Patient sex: F
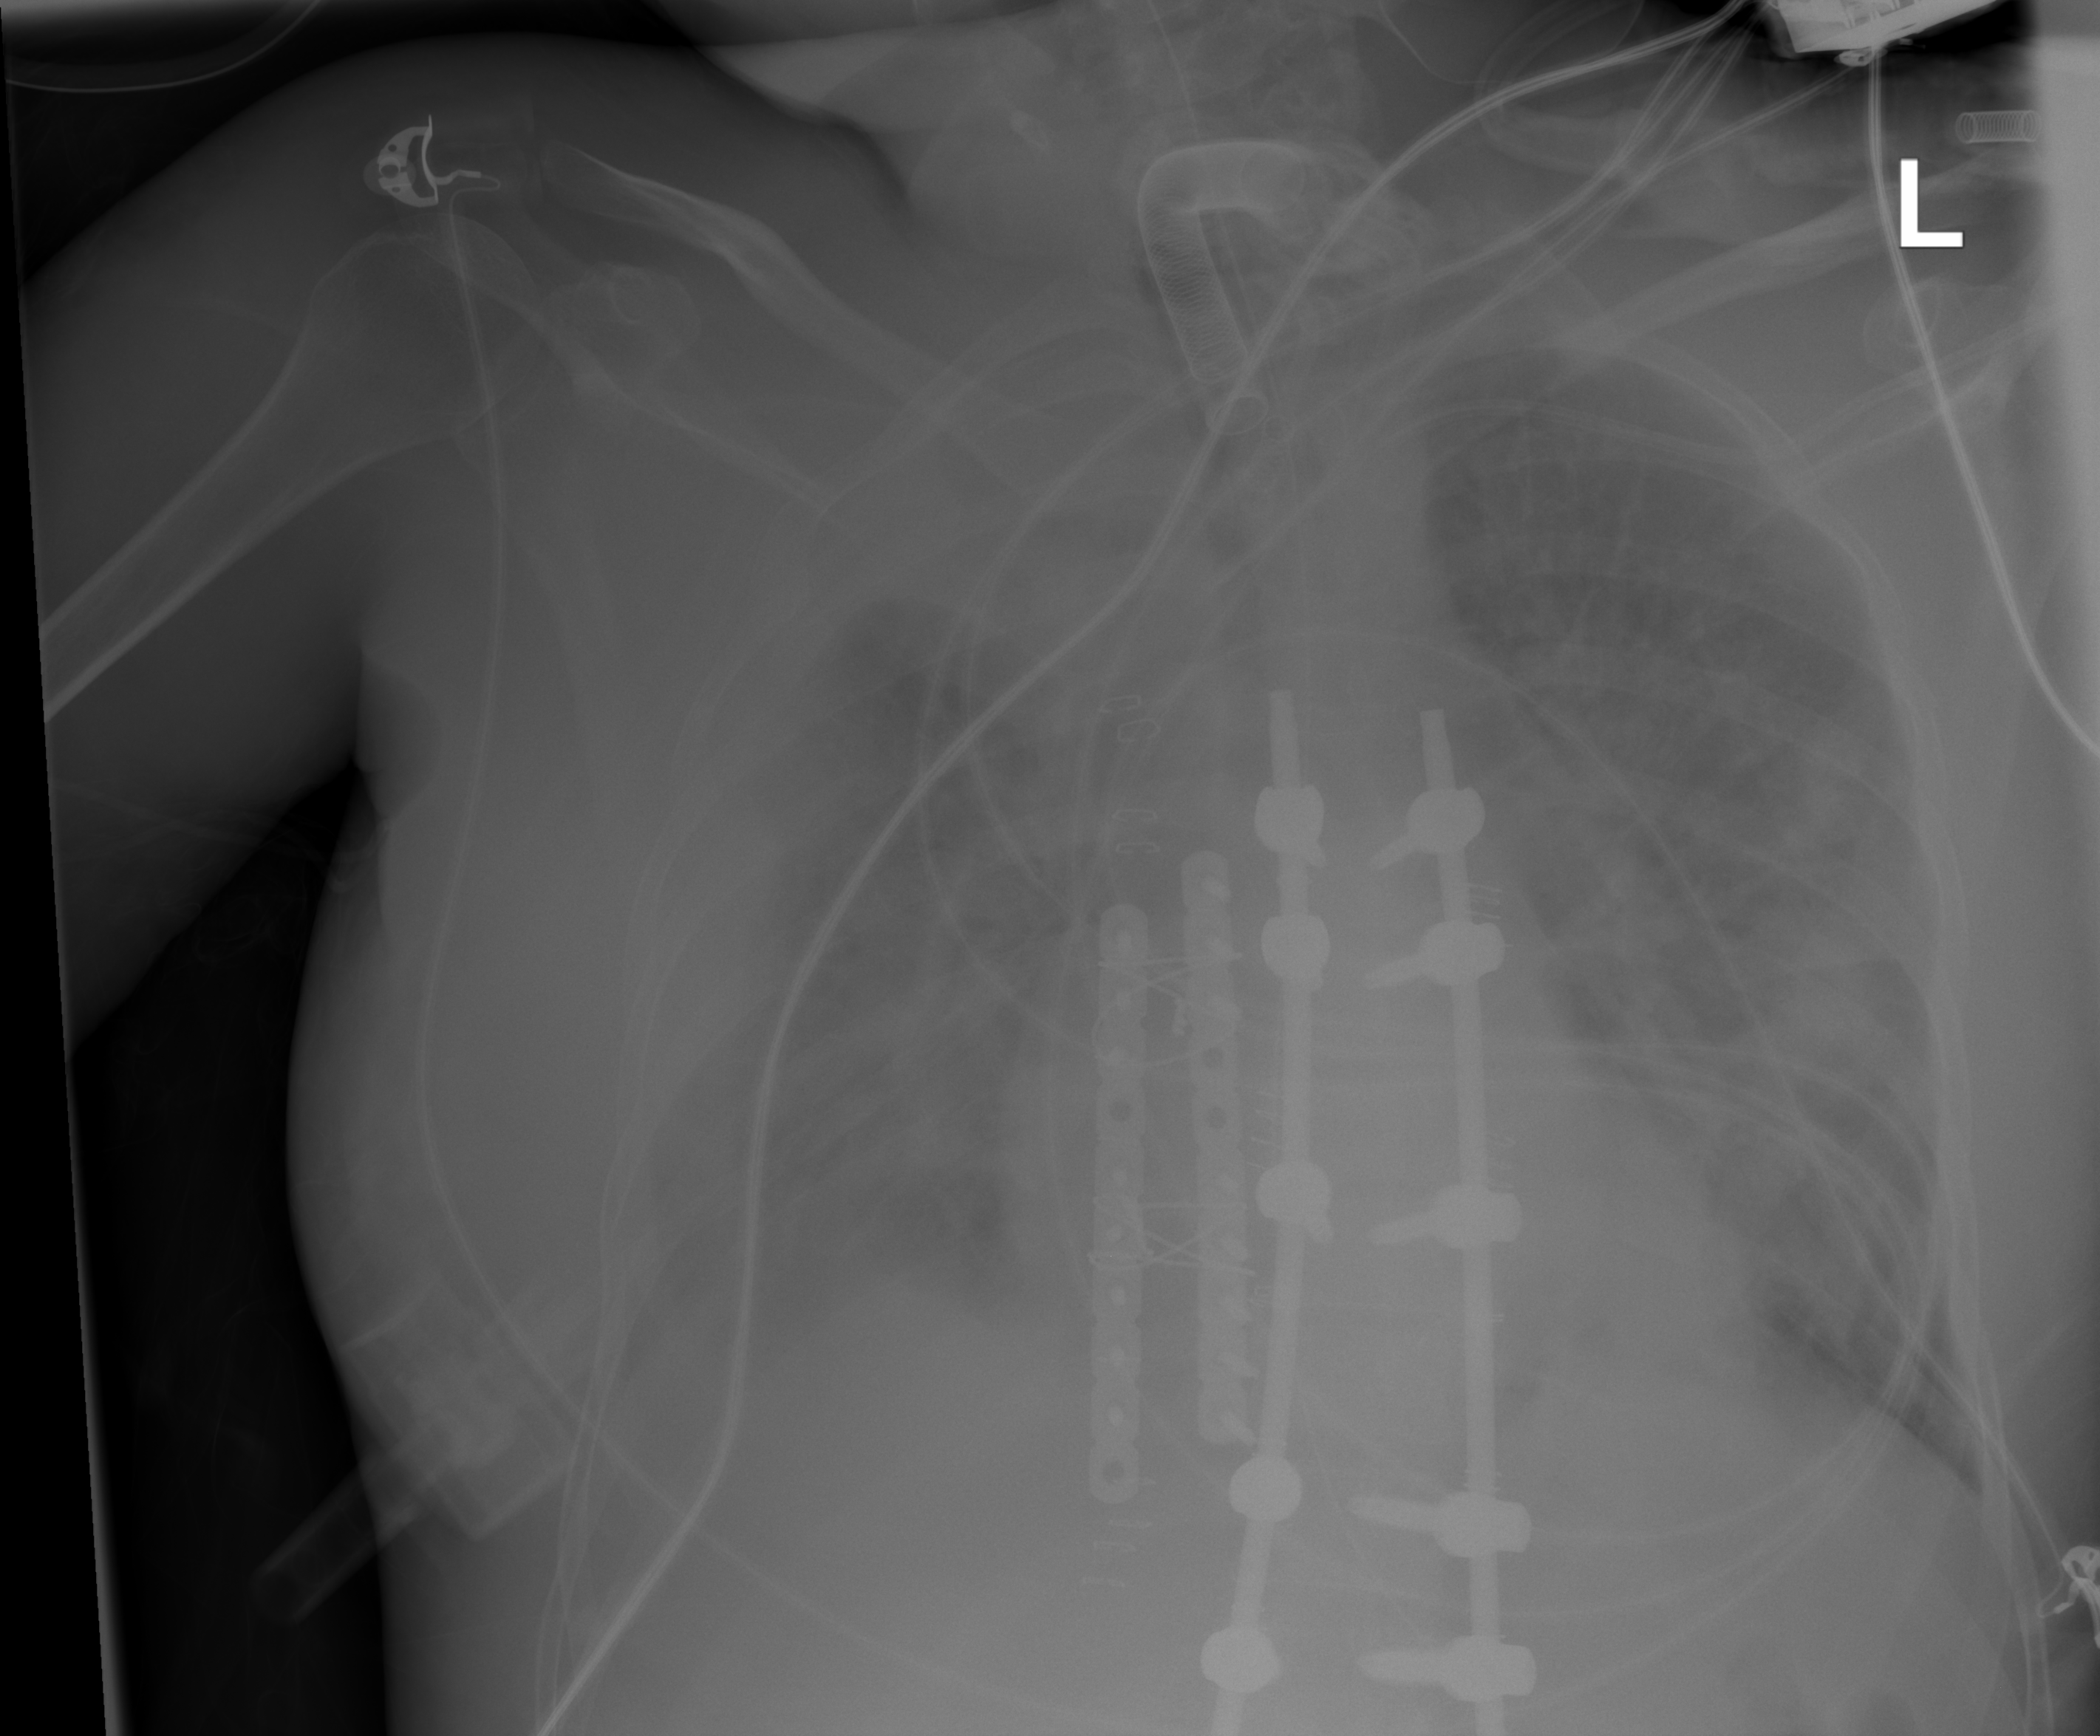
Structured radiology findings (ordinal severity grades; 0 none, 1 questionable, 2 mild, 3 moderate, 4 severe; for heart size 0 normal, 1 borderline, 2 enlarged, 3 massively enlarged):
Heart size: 0
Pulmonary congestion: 0
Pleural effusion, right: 2
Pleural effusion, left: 0
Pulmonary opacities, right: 2
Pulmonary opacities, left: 2
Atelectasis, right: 3
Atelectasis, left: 2